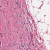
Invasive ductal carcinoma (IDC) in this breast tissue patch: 0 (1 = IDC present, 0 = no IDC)